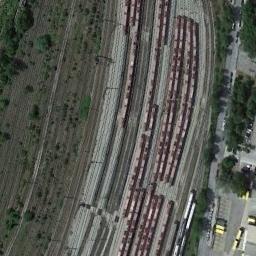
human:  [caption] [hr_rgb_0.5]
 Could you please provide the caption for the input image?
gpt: There are lots of trains on the railway .

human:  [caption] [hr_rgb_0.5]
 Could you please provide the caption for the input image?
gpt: The railway is next to some trees and grass .

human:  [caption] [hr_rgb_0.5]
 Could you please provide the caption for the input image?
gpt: These railways have some trains on the tracks and a wasteland is on one side of the railways .

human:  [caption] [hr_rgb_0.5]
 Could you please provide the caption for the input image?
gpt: There are about ten railway lines here .

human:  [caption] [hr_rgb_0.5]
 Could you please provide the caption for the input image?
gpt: There are some green trees and containers beside the railway .